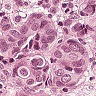
Metastatic tissue present: yes